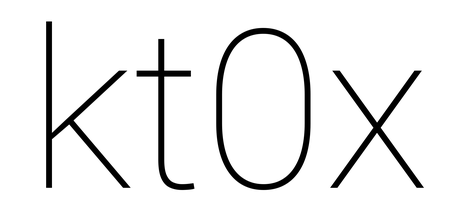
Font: Roboto_Thin